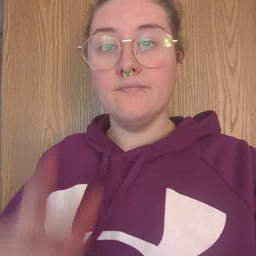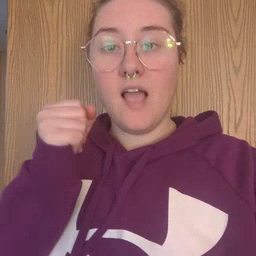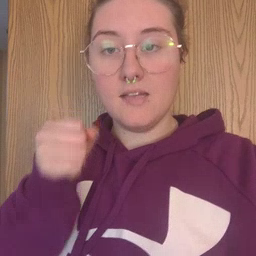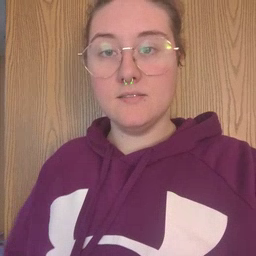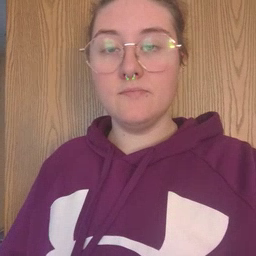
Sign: fast